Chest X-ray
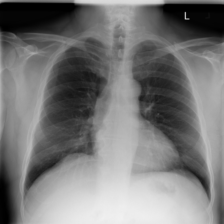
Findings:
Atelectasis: positive
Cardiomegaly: negative
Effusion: negative
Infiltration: negative
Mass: negative
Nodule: negative
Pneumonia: negative
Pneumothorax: negative
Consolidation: negative
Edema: negative
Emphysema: negative
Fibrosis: negative
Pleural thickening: negative
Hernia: negative